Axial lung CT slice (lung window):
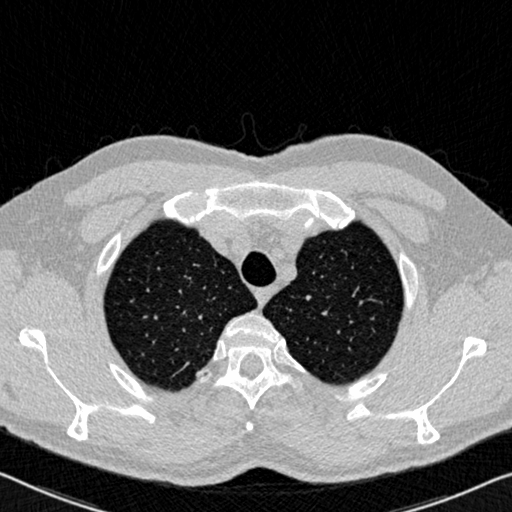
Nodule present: no